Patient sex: M
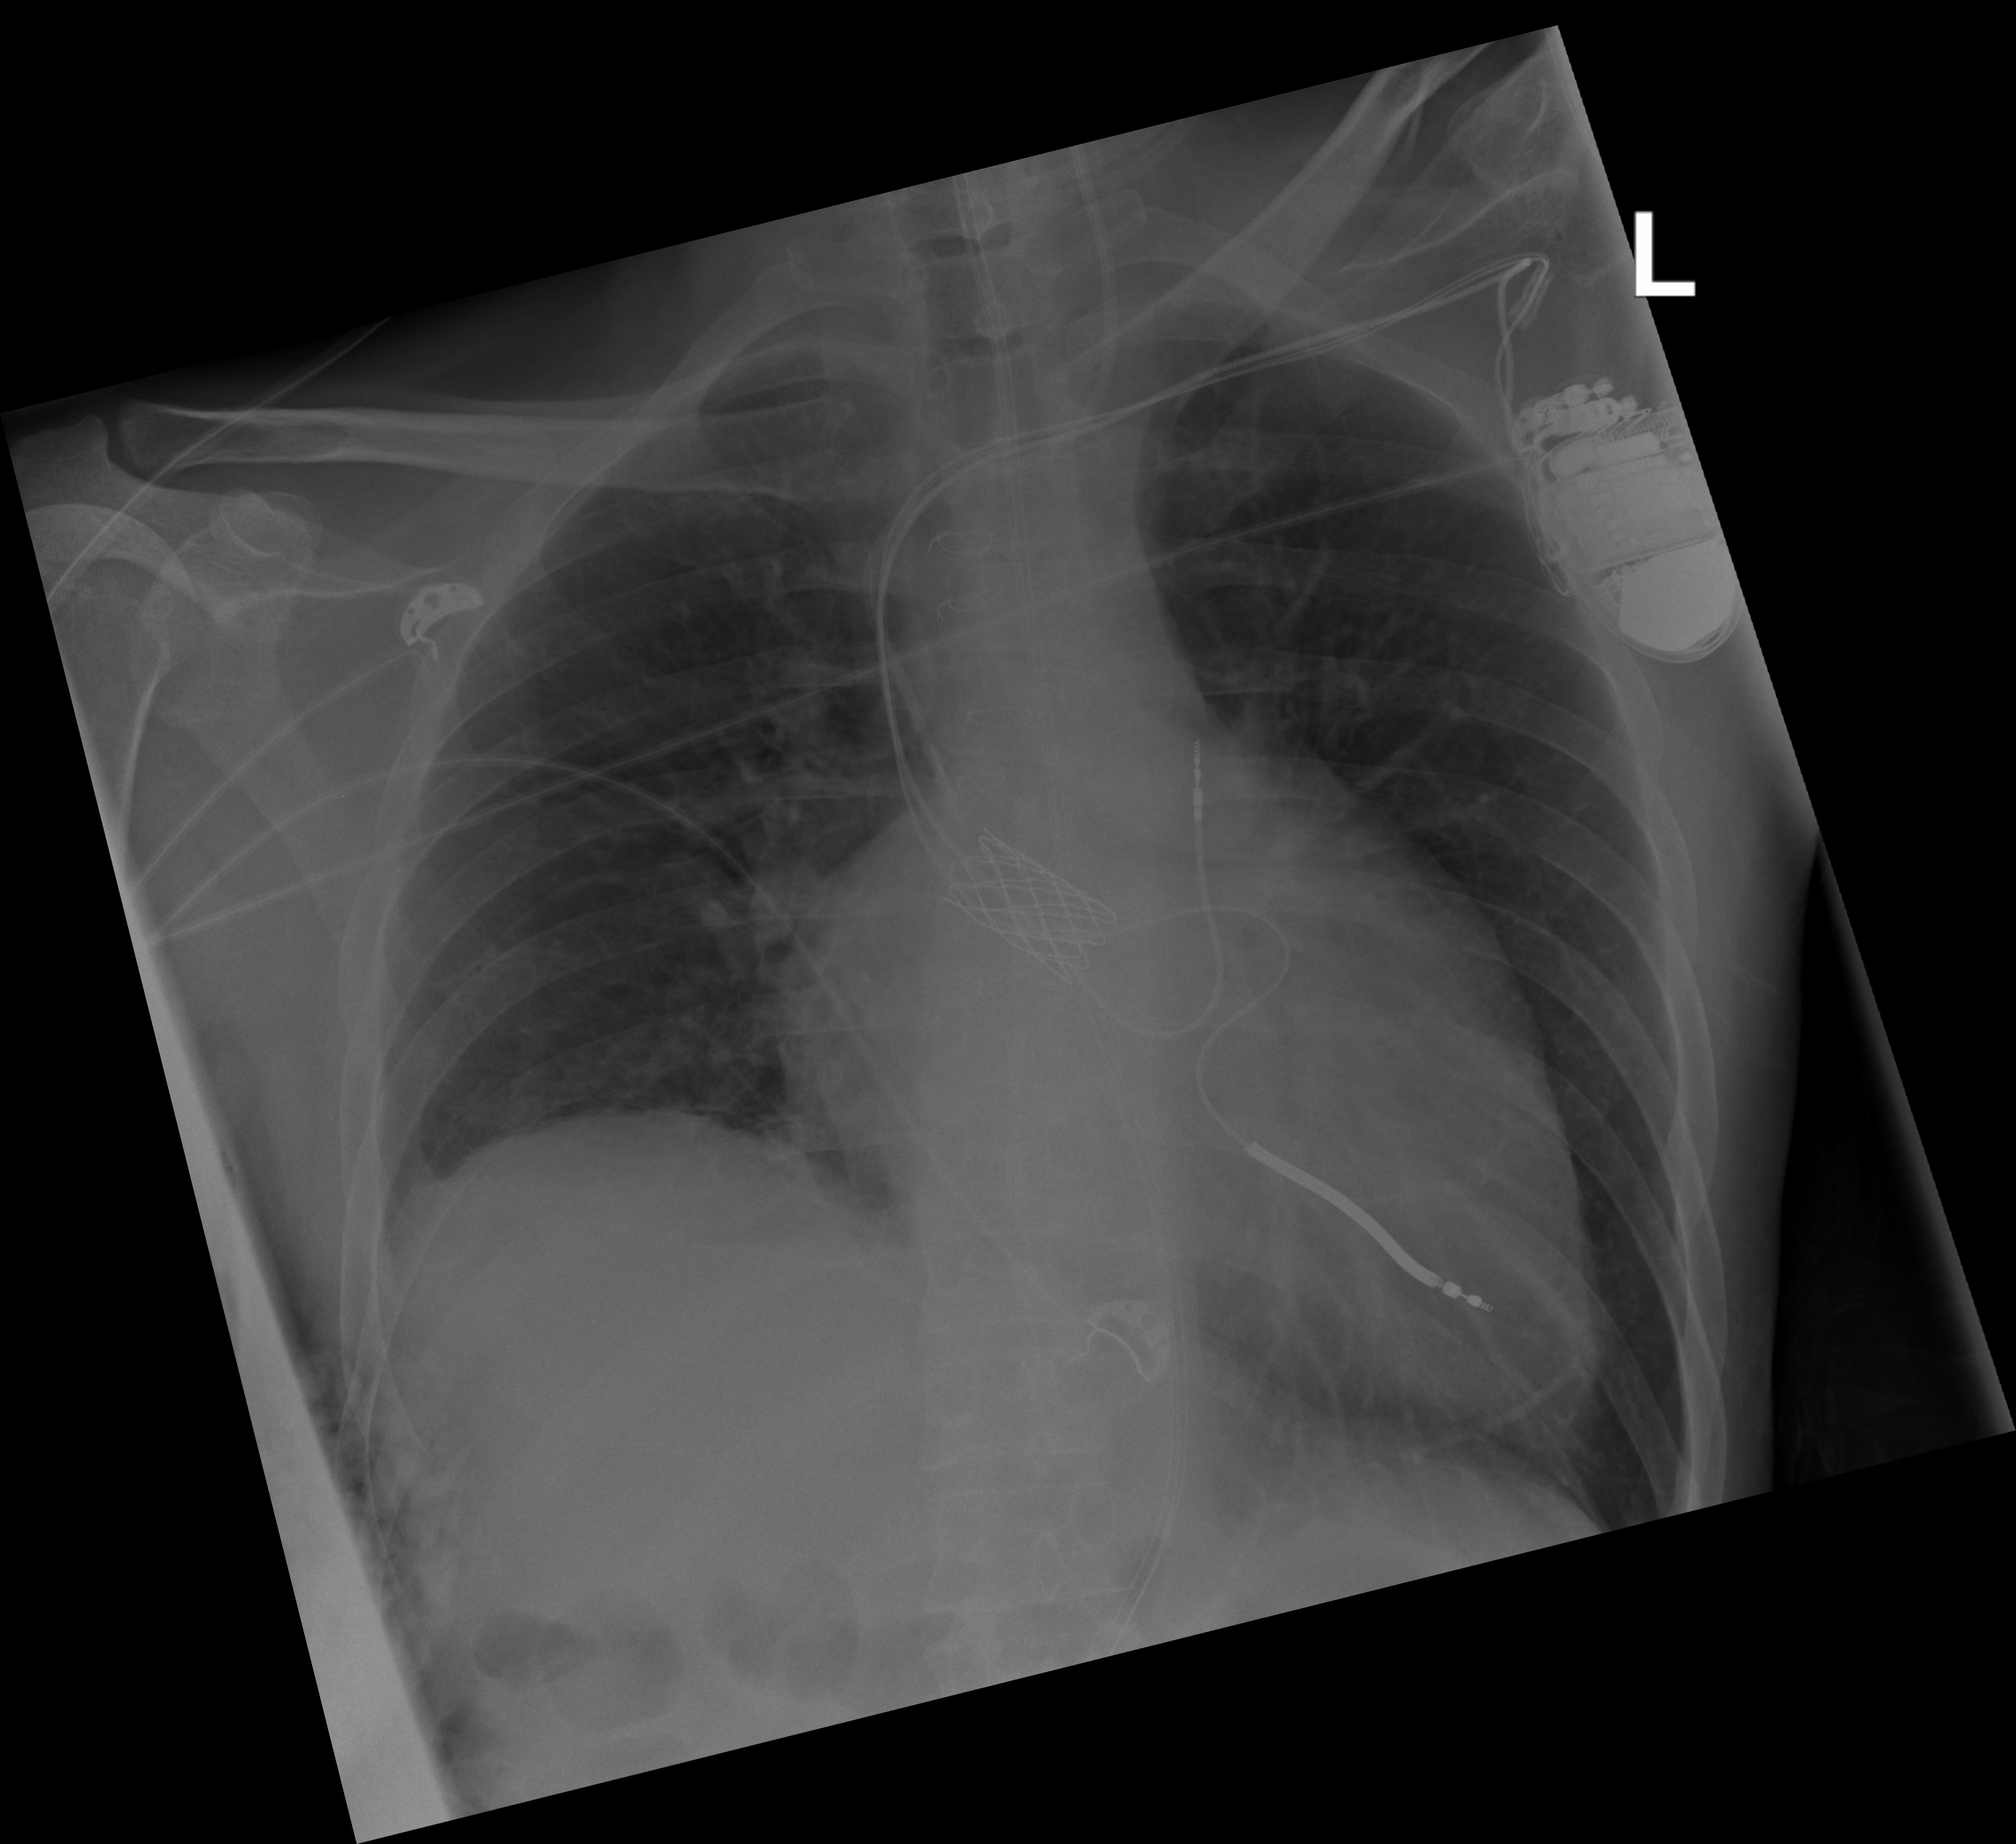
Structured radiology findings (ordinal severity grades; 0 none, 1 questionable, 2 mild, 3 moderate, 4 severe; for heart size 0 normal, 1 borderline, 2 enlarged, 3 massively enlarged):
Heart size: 0
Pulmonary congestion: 0
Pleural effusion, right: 0
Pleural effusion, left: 0
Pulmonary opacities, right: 0
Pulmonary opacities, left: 0
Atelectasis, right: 0
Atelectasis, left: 0